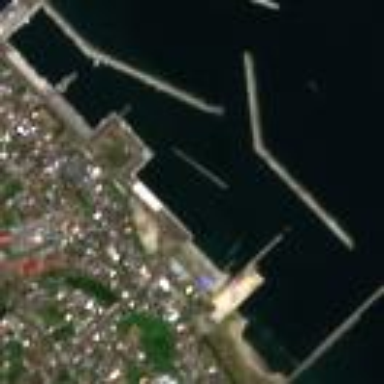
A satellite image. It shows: Picturesque harbour.